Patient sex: M
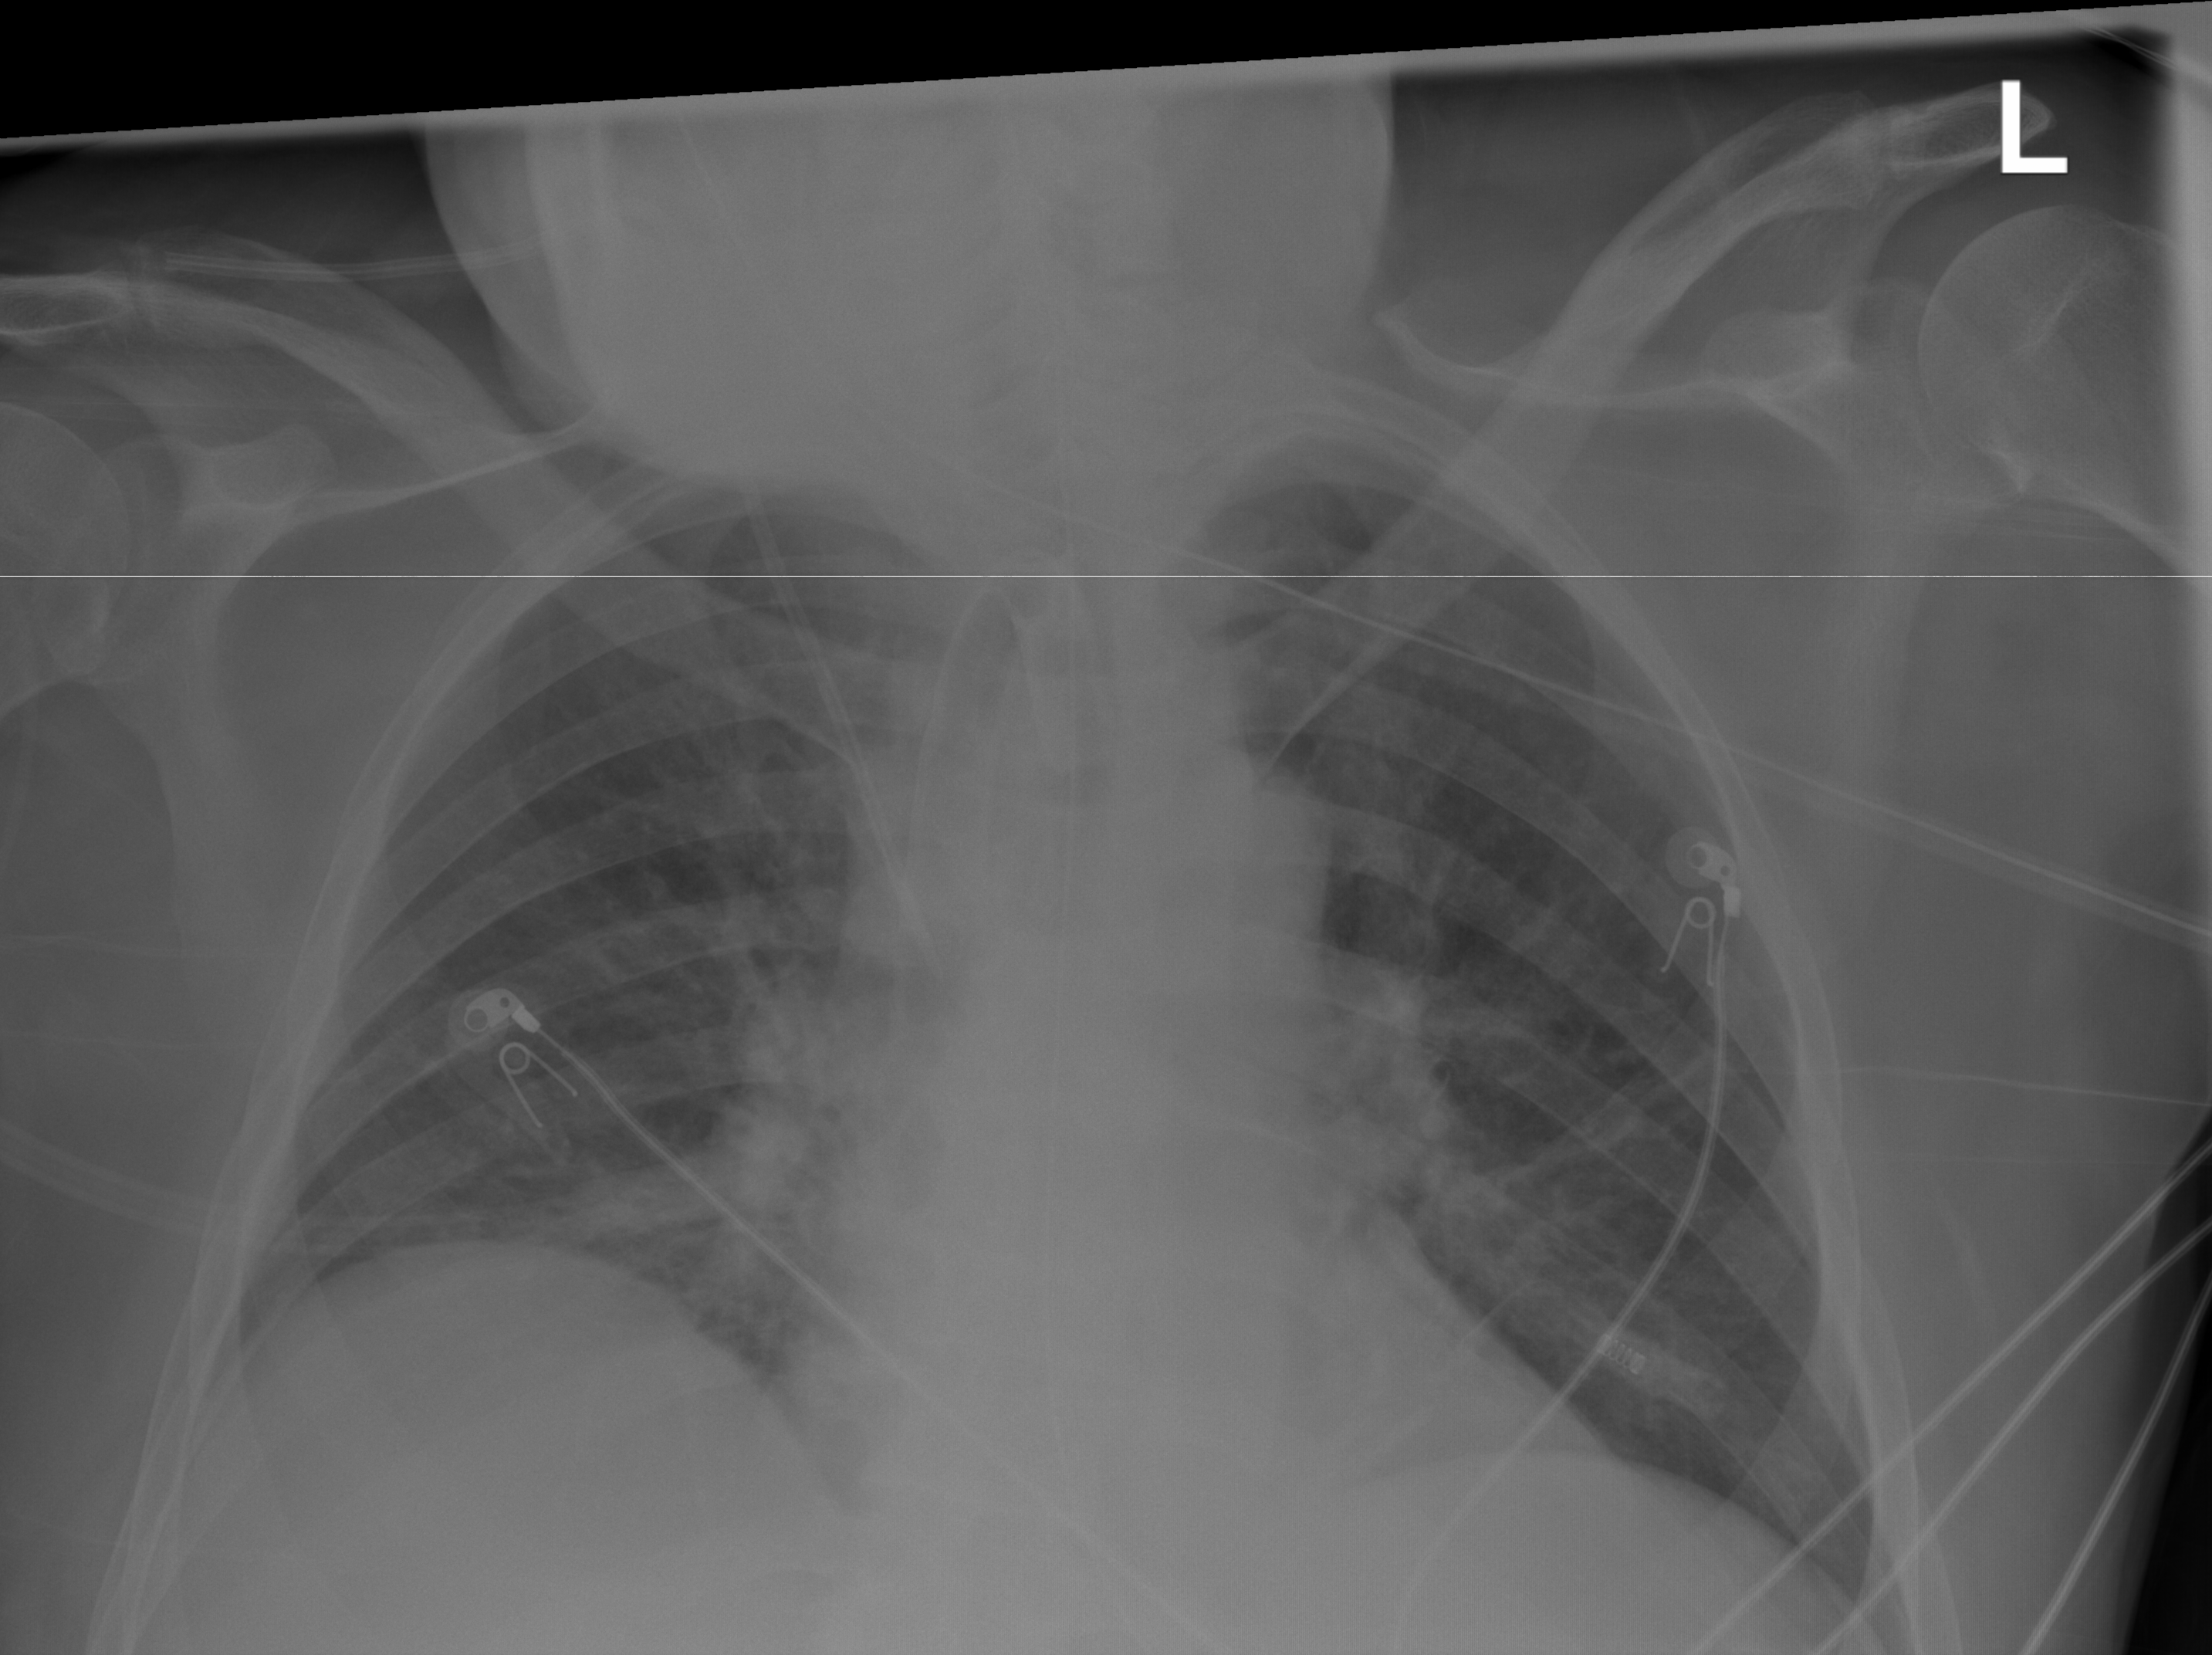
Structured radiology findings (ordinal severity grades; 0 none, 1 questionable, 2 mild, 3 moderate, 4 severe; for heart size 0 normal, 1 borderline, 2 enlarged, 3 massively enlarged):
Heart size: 1
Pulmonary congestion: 2
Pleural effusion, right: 0
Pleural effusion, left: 0
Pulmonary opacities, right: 2
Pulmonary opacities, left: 2
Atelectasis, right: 1
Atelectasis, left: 1